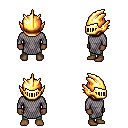
a pixel art fantasy rpg character, male body template, human, dark skin, chain mail, teal pants, green short mohawk hairstyle, gold helm, four views (front, back, left, right), 2x2 character sprite sheet, small pixel art, hard edges, no anti-aliasing